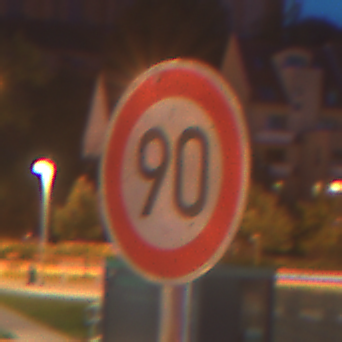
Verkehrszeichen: Geschwindigkeit90
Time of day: Night
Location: Outdoor (Urban)
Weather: PartlyCloudy
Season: NotSpecified
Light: Artificial